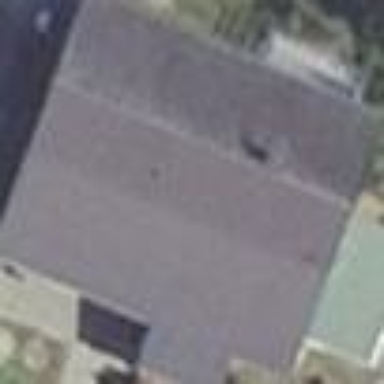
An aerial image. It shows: Simple house.